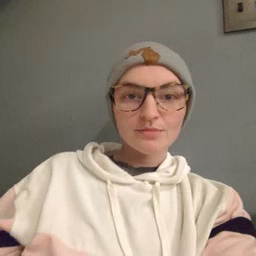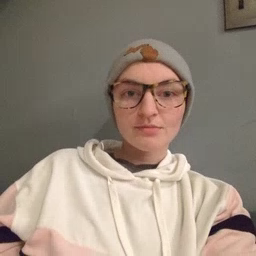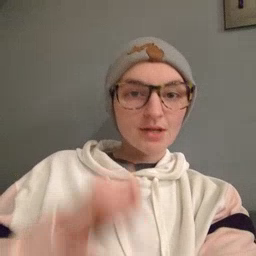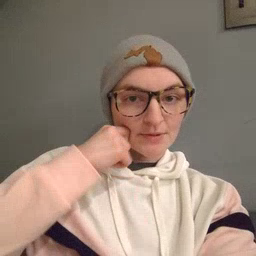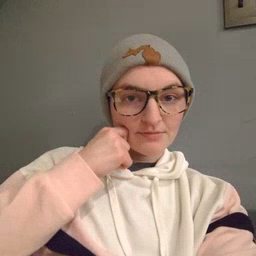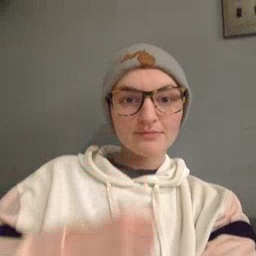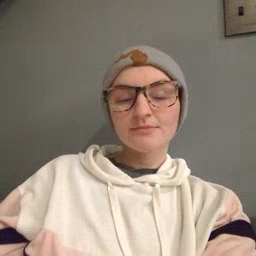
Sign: apple